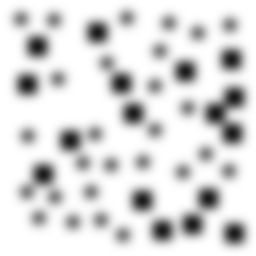
Squares: 17
Triangles: 0
Stars: 27
Total shapes: 44